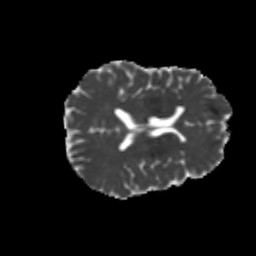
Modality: MD
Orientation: axial
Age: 24
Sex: male
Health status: healthy
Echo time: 0.074 s